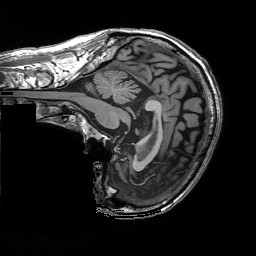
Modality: T1w
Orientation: sagittal
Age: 71
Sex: male
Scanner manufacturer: siemens
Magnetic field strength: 3 T
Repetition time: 2.5 s
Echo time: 0.00248 s